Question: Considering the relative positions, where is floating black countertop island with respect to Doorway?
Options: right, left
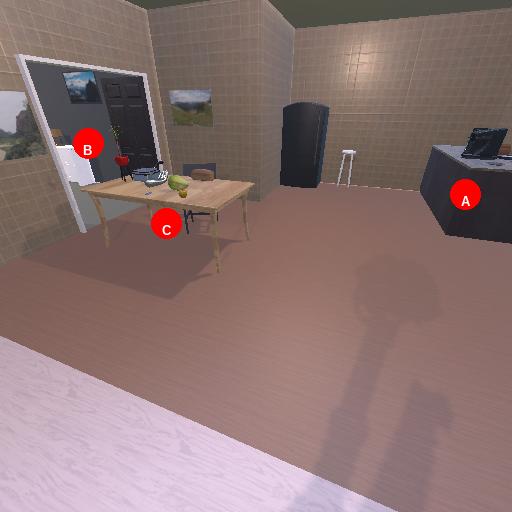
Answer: right